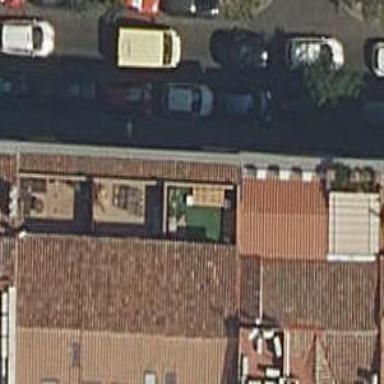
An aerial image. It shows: Bar.